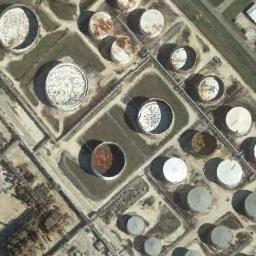
Label: storage tanks